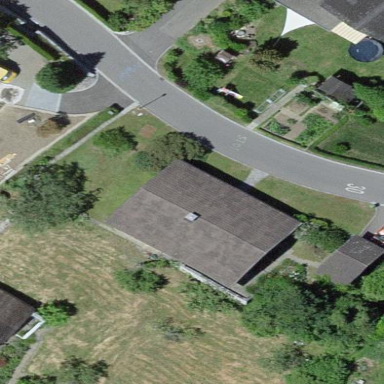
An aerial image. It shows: Detached building.